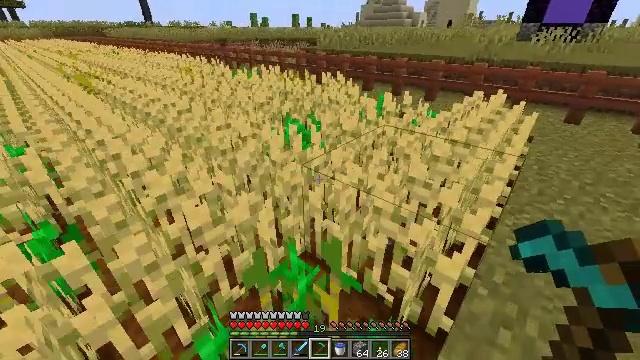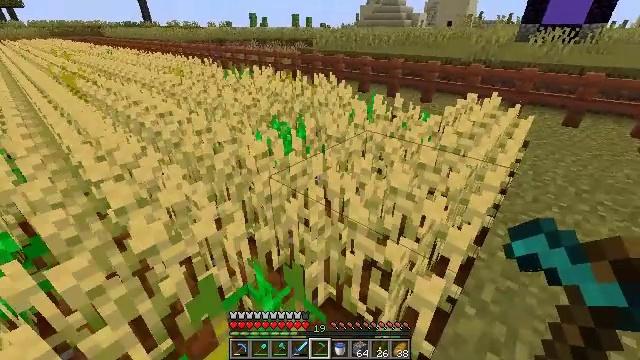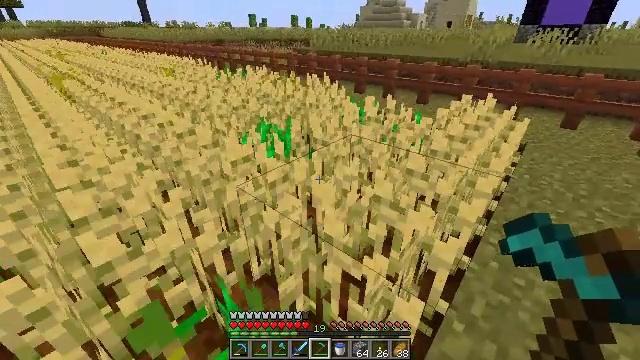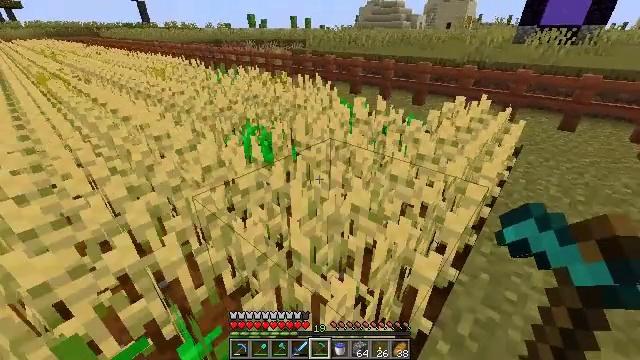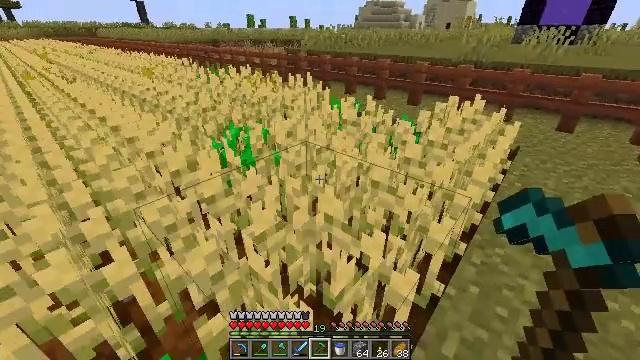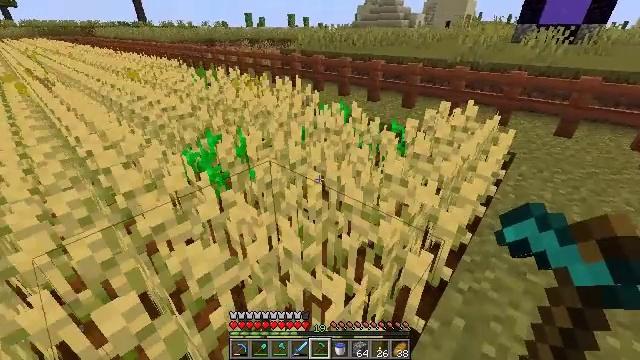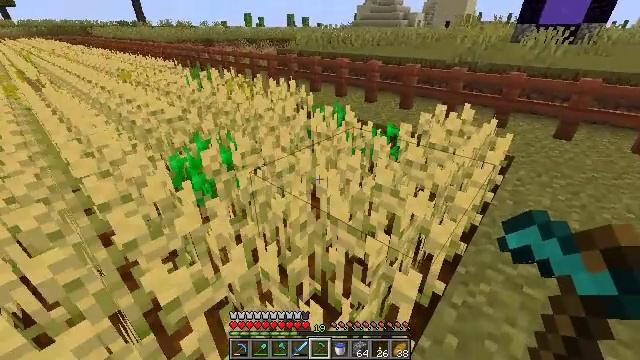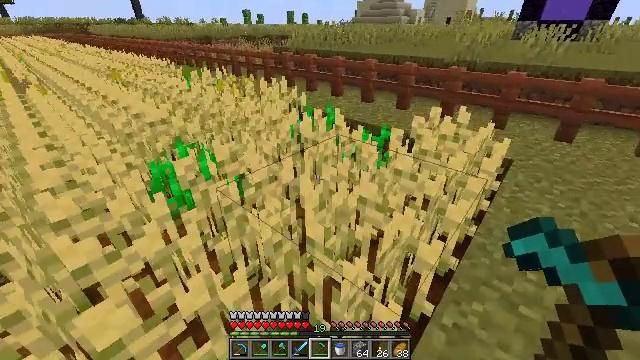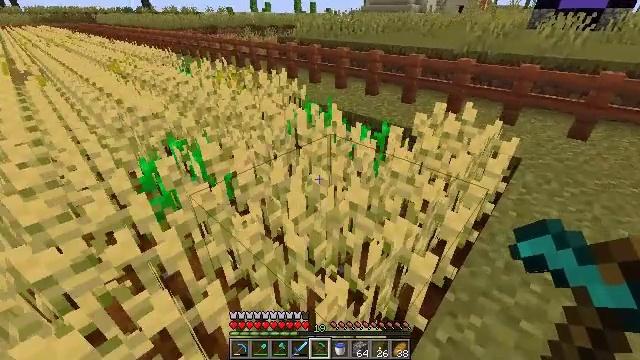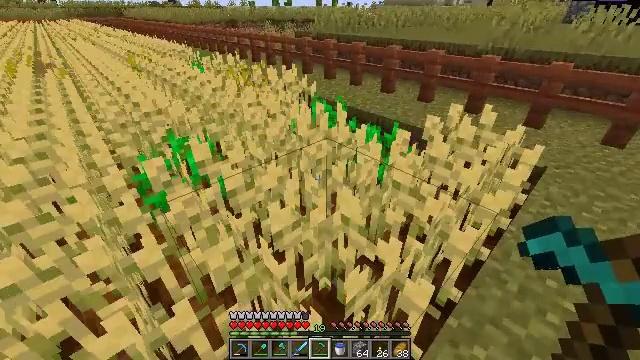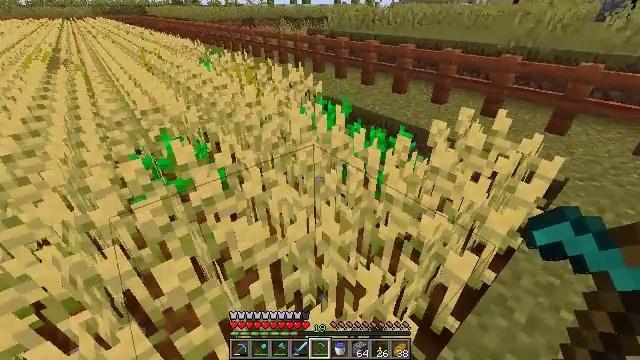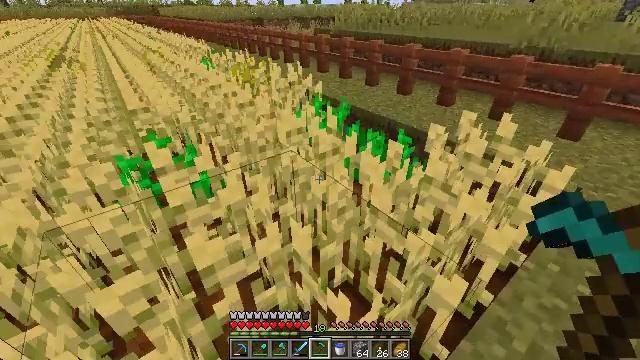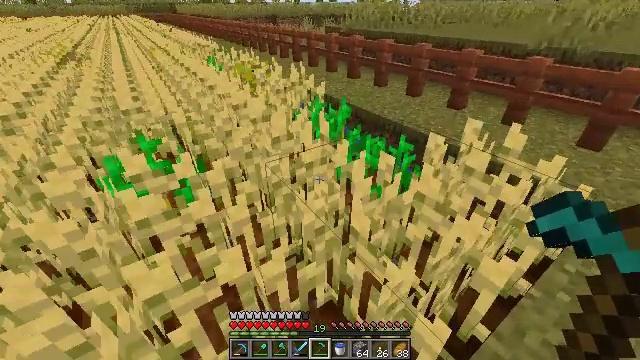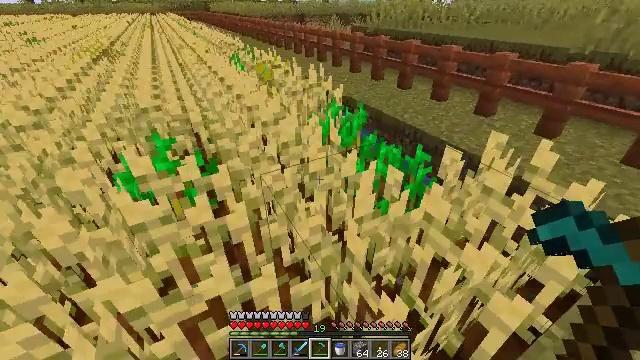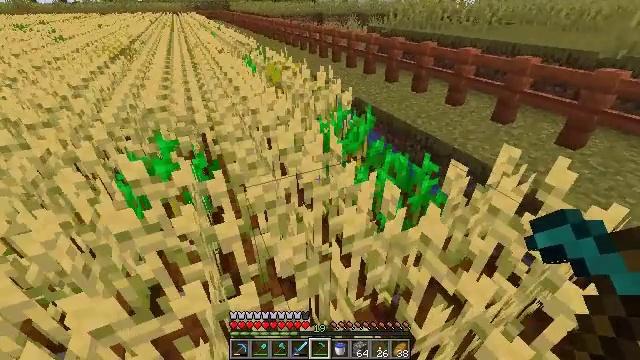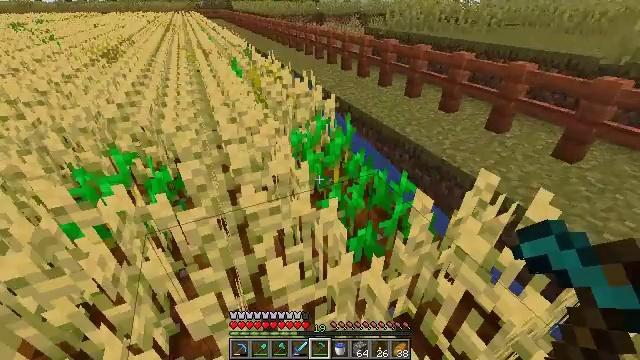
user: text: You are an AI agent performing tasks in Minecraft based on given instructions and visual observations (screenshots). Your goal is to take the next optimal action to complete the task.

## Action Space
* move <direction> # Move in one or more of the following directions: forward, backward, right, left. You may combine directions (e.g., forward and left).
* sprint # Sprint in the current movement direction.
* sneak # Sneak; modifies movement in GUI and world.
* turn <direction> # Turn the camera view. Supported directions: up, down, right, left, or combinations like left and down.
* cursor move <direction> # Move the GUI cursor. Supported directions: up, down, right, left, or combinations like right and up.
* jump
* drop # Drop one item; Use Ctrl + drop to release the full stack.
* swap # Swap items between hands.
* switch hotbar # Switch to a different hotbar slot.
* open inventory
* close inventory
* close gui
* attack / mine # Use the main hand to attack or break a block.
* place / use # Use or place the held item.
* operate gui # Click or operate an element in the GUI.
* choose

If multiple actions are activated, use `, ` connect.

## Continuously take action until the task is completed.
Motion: motion action
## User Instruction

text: Gather wheat by left-clicking on it.
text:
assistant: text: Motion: move forward and move right
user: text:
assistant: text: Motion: move forward and move right
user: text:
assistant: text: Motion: move forward and move right
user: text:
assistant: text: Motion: move forward and move right
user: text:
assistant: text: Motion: move forward and move right
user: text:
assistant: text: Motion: move forward and move right
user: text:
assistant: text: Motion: move forward and move right
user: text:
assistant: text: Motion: move forward and move right, turn left and down
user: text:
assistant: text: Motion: move forward and move right, turn left and down
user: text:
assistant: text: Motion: move forward and move right, turn left
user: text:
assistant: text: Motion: move forward and move right, turn left
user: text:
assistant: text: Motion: move forward and move right, turn left
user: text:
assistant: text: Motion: move forward and move right, turn left
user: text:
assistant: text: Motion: move forward and move right, turn left
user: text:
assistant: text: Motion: move forward and move right
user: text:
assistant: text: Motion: move right
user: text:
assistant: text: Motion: move right
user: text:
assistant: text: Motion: move right, turn left
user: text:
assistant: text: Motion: move right, turn left
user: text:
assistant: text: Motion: move right, turn left
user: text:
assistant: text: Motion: turn left
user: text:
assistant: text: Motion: turn left
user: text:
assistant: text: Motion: turn left
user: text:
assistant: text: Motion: turn left
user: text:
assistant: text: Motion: no_op
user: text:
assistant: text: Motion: no_op
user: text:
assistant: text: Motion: no_op
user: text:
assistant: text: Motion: no_op
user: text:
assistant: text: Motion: no_op
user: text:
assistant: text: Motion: no_op